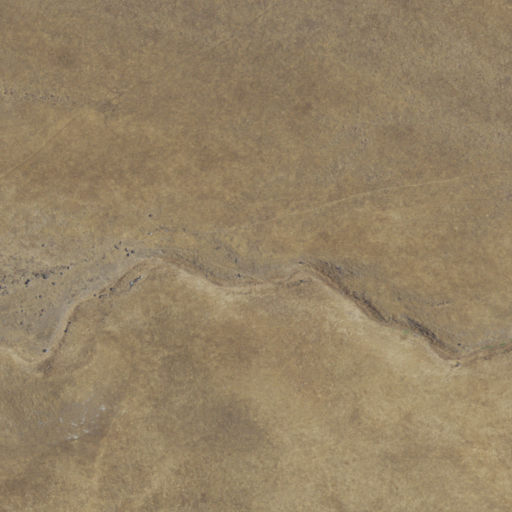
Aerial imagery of valley in California named Devils Canyon containing only grassland